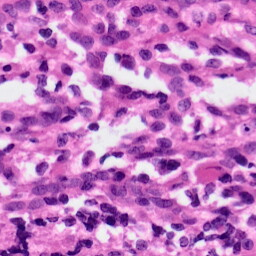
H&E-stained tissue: Ovarian